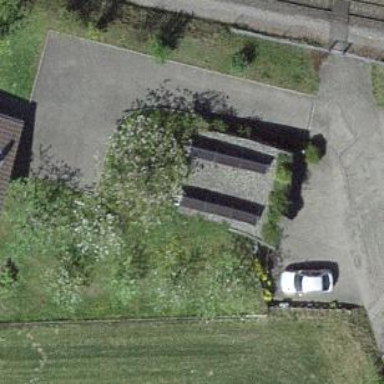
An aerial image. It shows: Garage building.